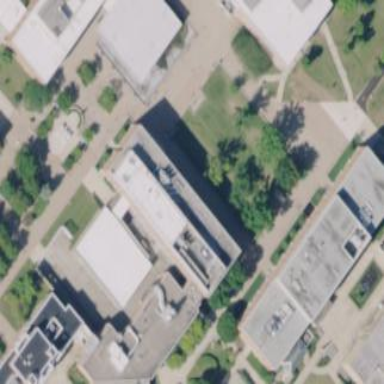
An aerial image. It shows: University building.